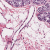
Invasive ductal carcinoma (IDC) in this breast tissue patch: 0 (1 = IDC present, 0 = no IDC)